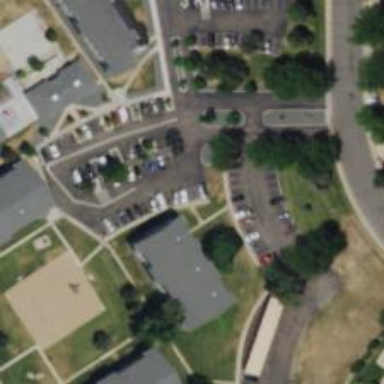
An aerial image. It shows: Parking space is available.